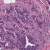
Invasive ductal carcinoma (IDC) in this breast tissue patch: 1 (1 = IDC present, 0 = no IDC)